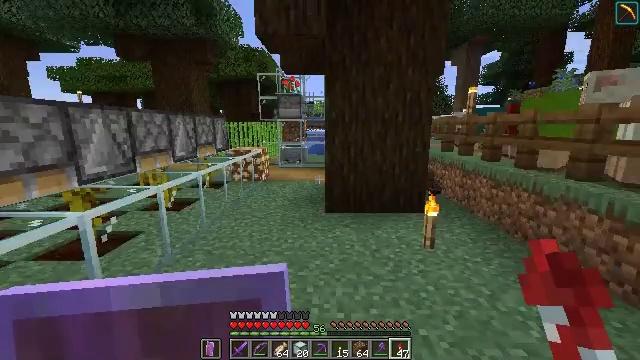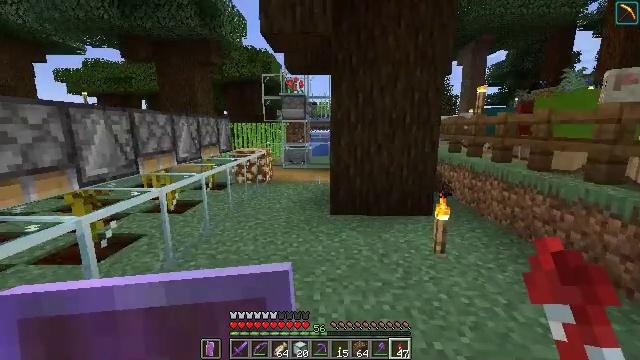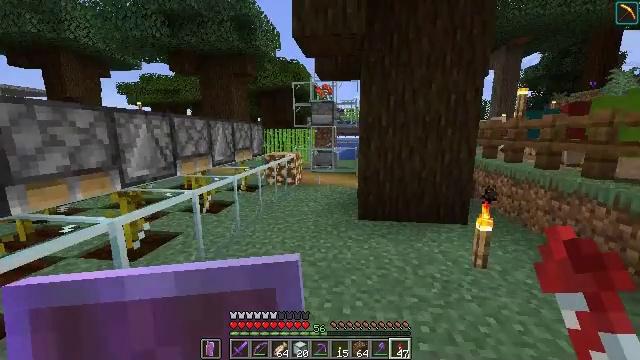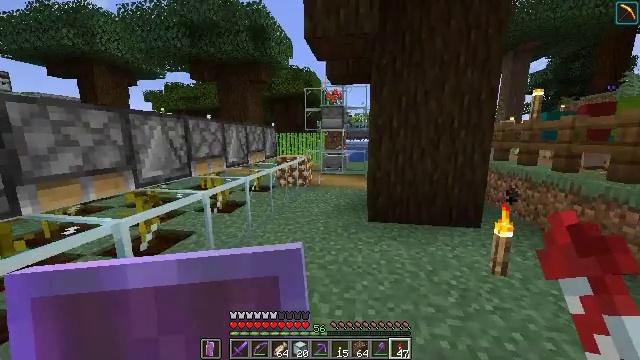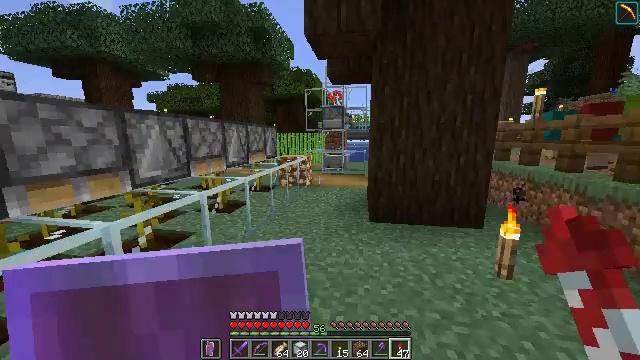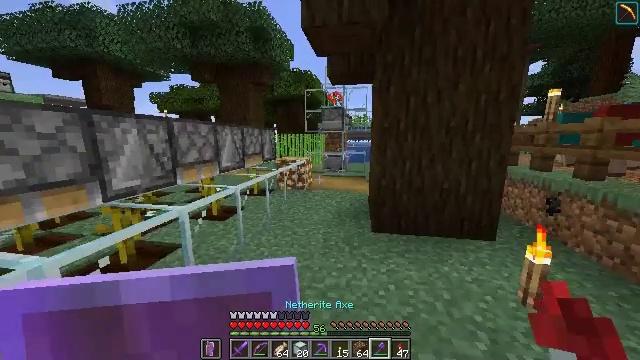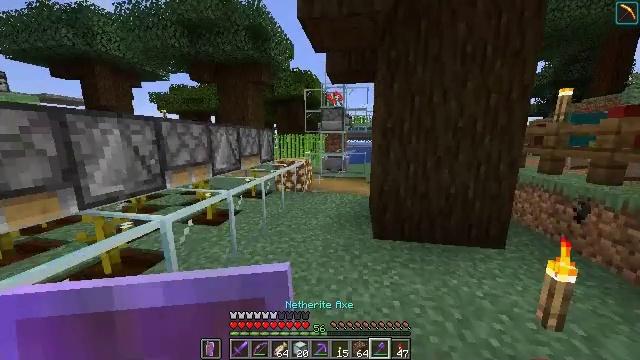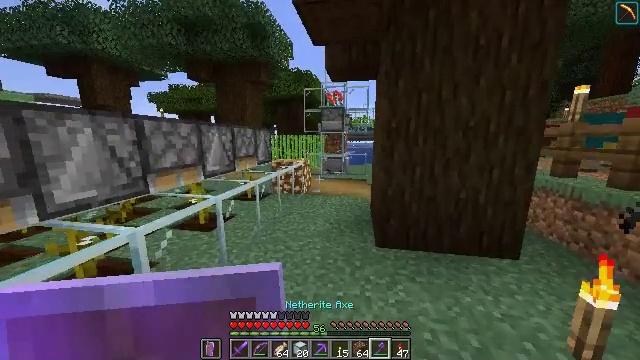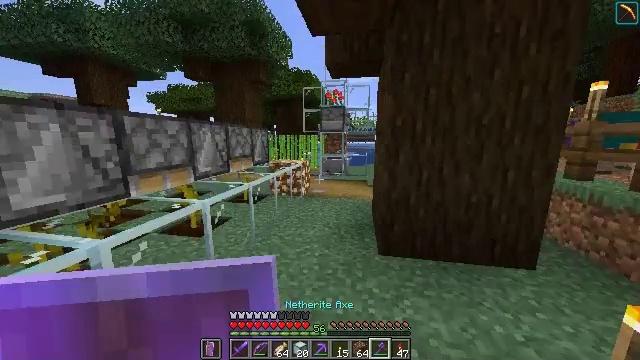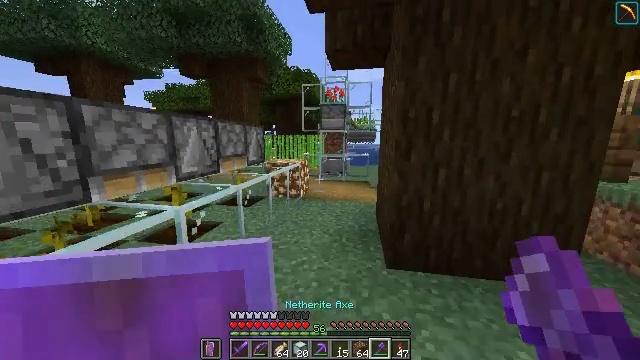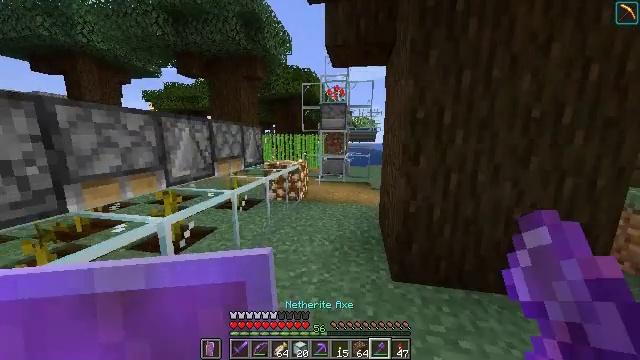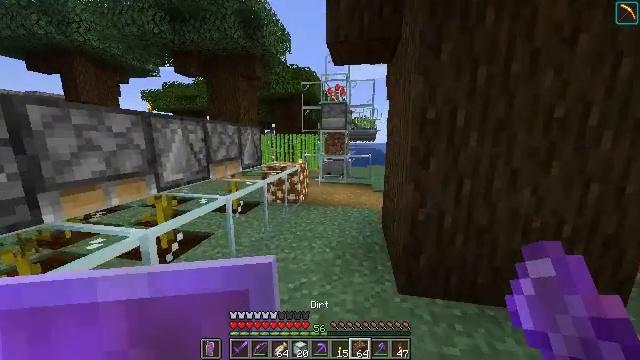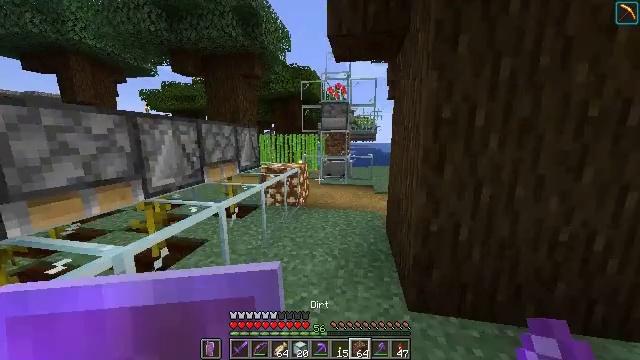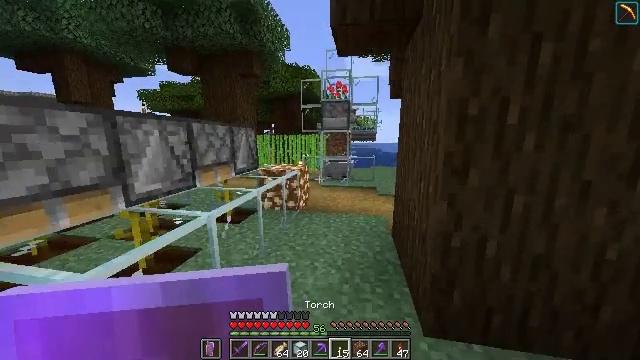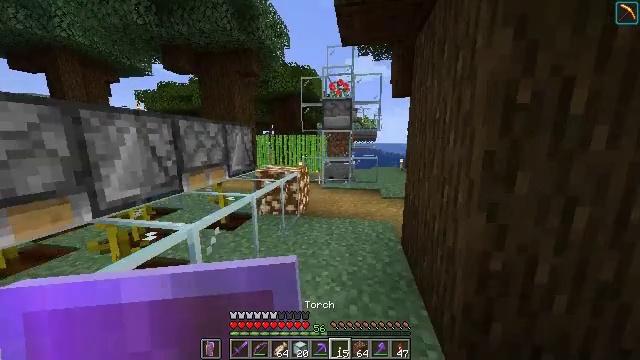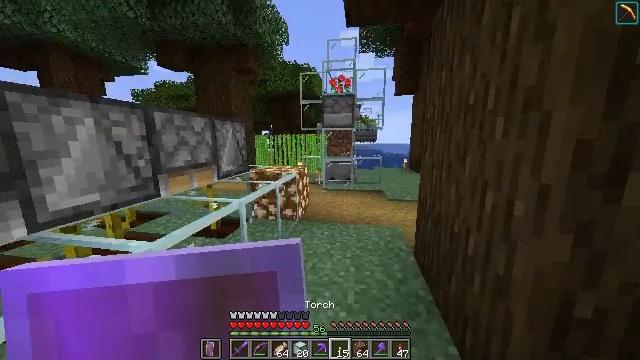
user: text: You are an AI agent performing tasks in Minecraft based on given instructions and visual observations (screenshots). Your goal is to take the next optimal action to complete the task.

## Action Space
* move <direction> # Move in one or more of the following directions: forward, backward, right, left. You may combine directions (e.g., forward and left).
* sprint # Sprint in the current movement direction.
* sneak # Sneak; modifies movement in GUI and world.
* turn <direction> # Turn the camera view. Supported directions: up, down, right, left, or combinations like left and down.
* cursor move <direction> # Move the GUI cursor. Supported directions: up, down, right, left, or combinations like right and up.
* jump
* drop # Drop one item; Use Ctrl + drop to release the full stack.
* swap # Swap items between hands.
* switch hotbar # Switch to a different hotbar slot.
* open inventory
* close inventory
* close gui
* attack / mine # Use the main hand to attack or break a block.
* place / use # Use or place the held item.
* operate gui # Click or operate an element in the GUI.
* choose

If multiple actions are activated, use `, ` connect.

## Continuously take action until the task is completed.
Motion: motion action
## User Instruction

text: Gather cactus by attacking it.
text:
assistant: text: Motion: move forward, sprint
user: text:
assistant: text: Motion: move forward, sprint, turn left
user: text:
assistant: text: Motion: move forward, sprint, turn left
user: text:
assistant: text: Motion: move forward, sprint
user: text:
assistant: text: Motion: move forward, sprint
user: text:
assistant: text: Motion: move forward, sprint
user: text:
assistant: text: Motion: move forward, sprint
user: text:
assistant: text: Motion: move forward, sprint
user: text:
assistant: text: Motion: move forward, sprint
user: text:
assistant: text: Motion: move forward, sprint
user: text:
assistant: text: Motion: move forward, sprint
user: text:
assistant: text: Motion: move forward, sprint
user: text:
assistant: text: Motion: move forward, sprint
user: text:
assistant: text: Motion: move forward, sprint
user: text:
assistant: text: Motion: move forward, sprint
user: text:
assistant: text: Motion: move forward, sprint
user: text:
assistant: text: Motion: move forward, sprint
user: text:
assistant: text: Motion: move forward, sprint, turn right
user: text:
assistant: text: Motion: move forward, sprint, turn right
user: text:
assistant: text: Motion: move forward, sprint, turn right
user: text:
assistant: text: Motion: move forward, sprint, turn right and down
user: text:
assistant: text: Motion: move forward, sprint
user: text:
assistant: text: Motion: move forward, sprint
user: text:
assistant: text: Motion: move forward, sprint
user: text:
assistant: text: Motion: move forward, sprint
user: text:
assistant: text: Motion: move forward, sprint
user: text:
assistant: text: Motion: move forward
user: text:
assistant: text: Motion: move forward, turn right
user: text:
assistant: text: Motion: move forward, turn right and down
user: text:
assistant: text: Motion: move forward